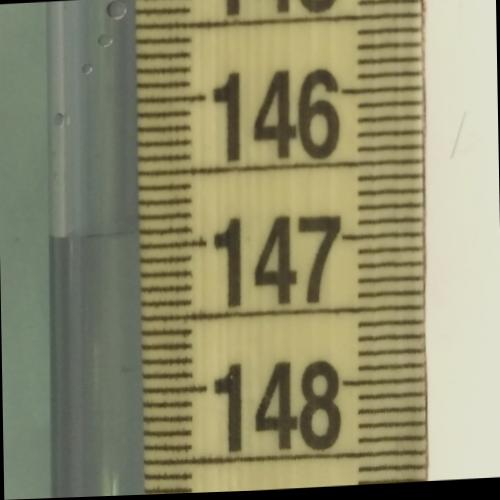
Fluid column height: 146.9 cm